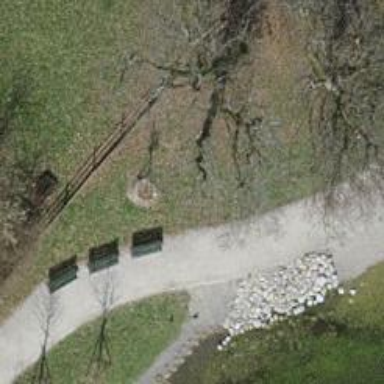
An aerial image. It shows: Bench.